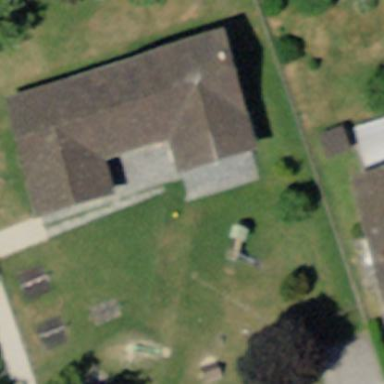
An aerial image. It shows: School building.